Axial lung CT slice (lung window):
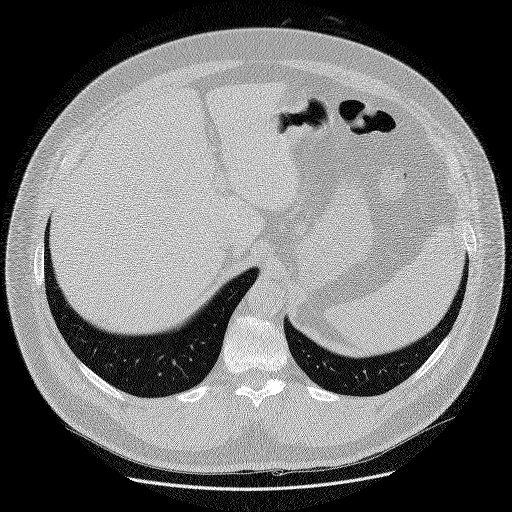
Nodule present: no